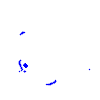
Particle: proton